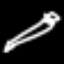
Label: pencil